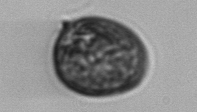
Label: Prorocentrum